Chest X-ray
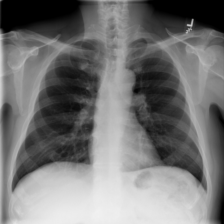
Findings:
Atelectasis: negative
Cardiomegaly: negative
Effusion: negative
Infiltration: negative
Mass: negative
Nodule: negative
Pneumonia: negative
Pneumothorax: negative
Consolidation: negative
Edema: negative
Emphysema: negative
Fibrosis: negative
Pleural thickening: negative
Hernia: negative